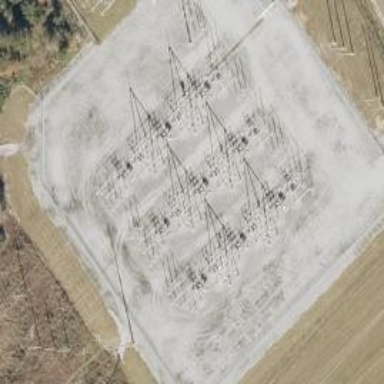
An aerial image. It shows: Switch used for power control.